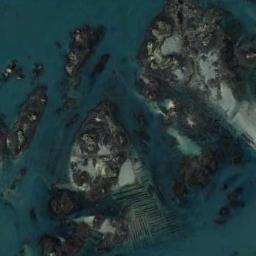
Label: island